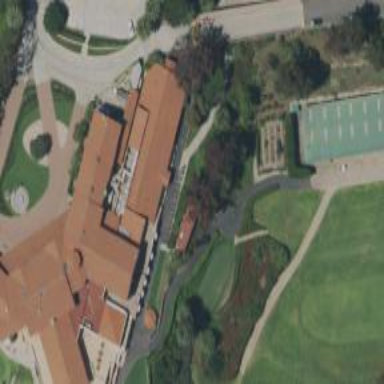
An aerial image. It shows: Path for golf carts.